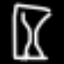
Label: hourglass